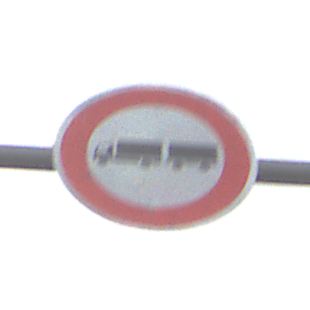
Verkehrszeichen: VerbotLastkraftwagenMitAnhaenger
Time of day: Midday
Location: Outdoor (Nature)
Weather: PartlyCloudy
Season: NotSpecified
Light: Natural